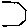
Label: hexagon